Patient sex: F
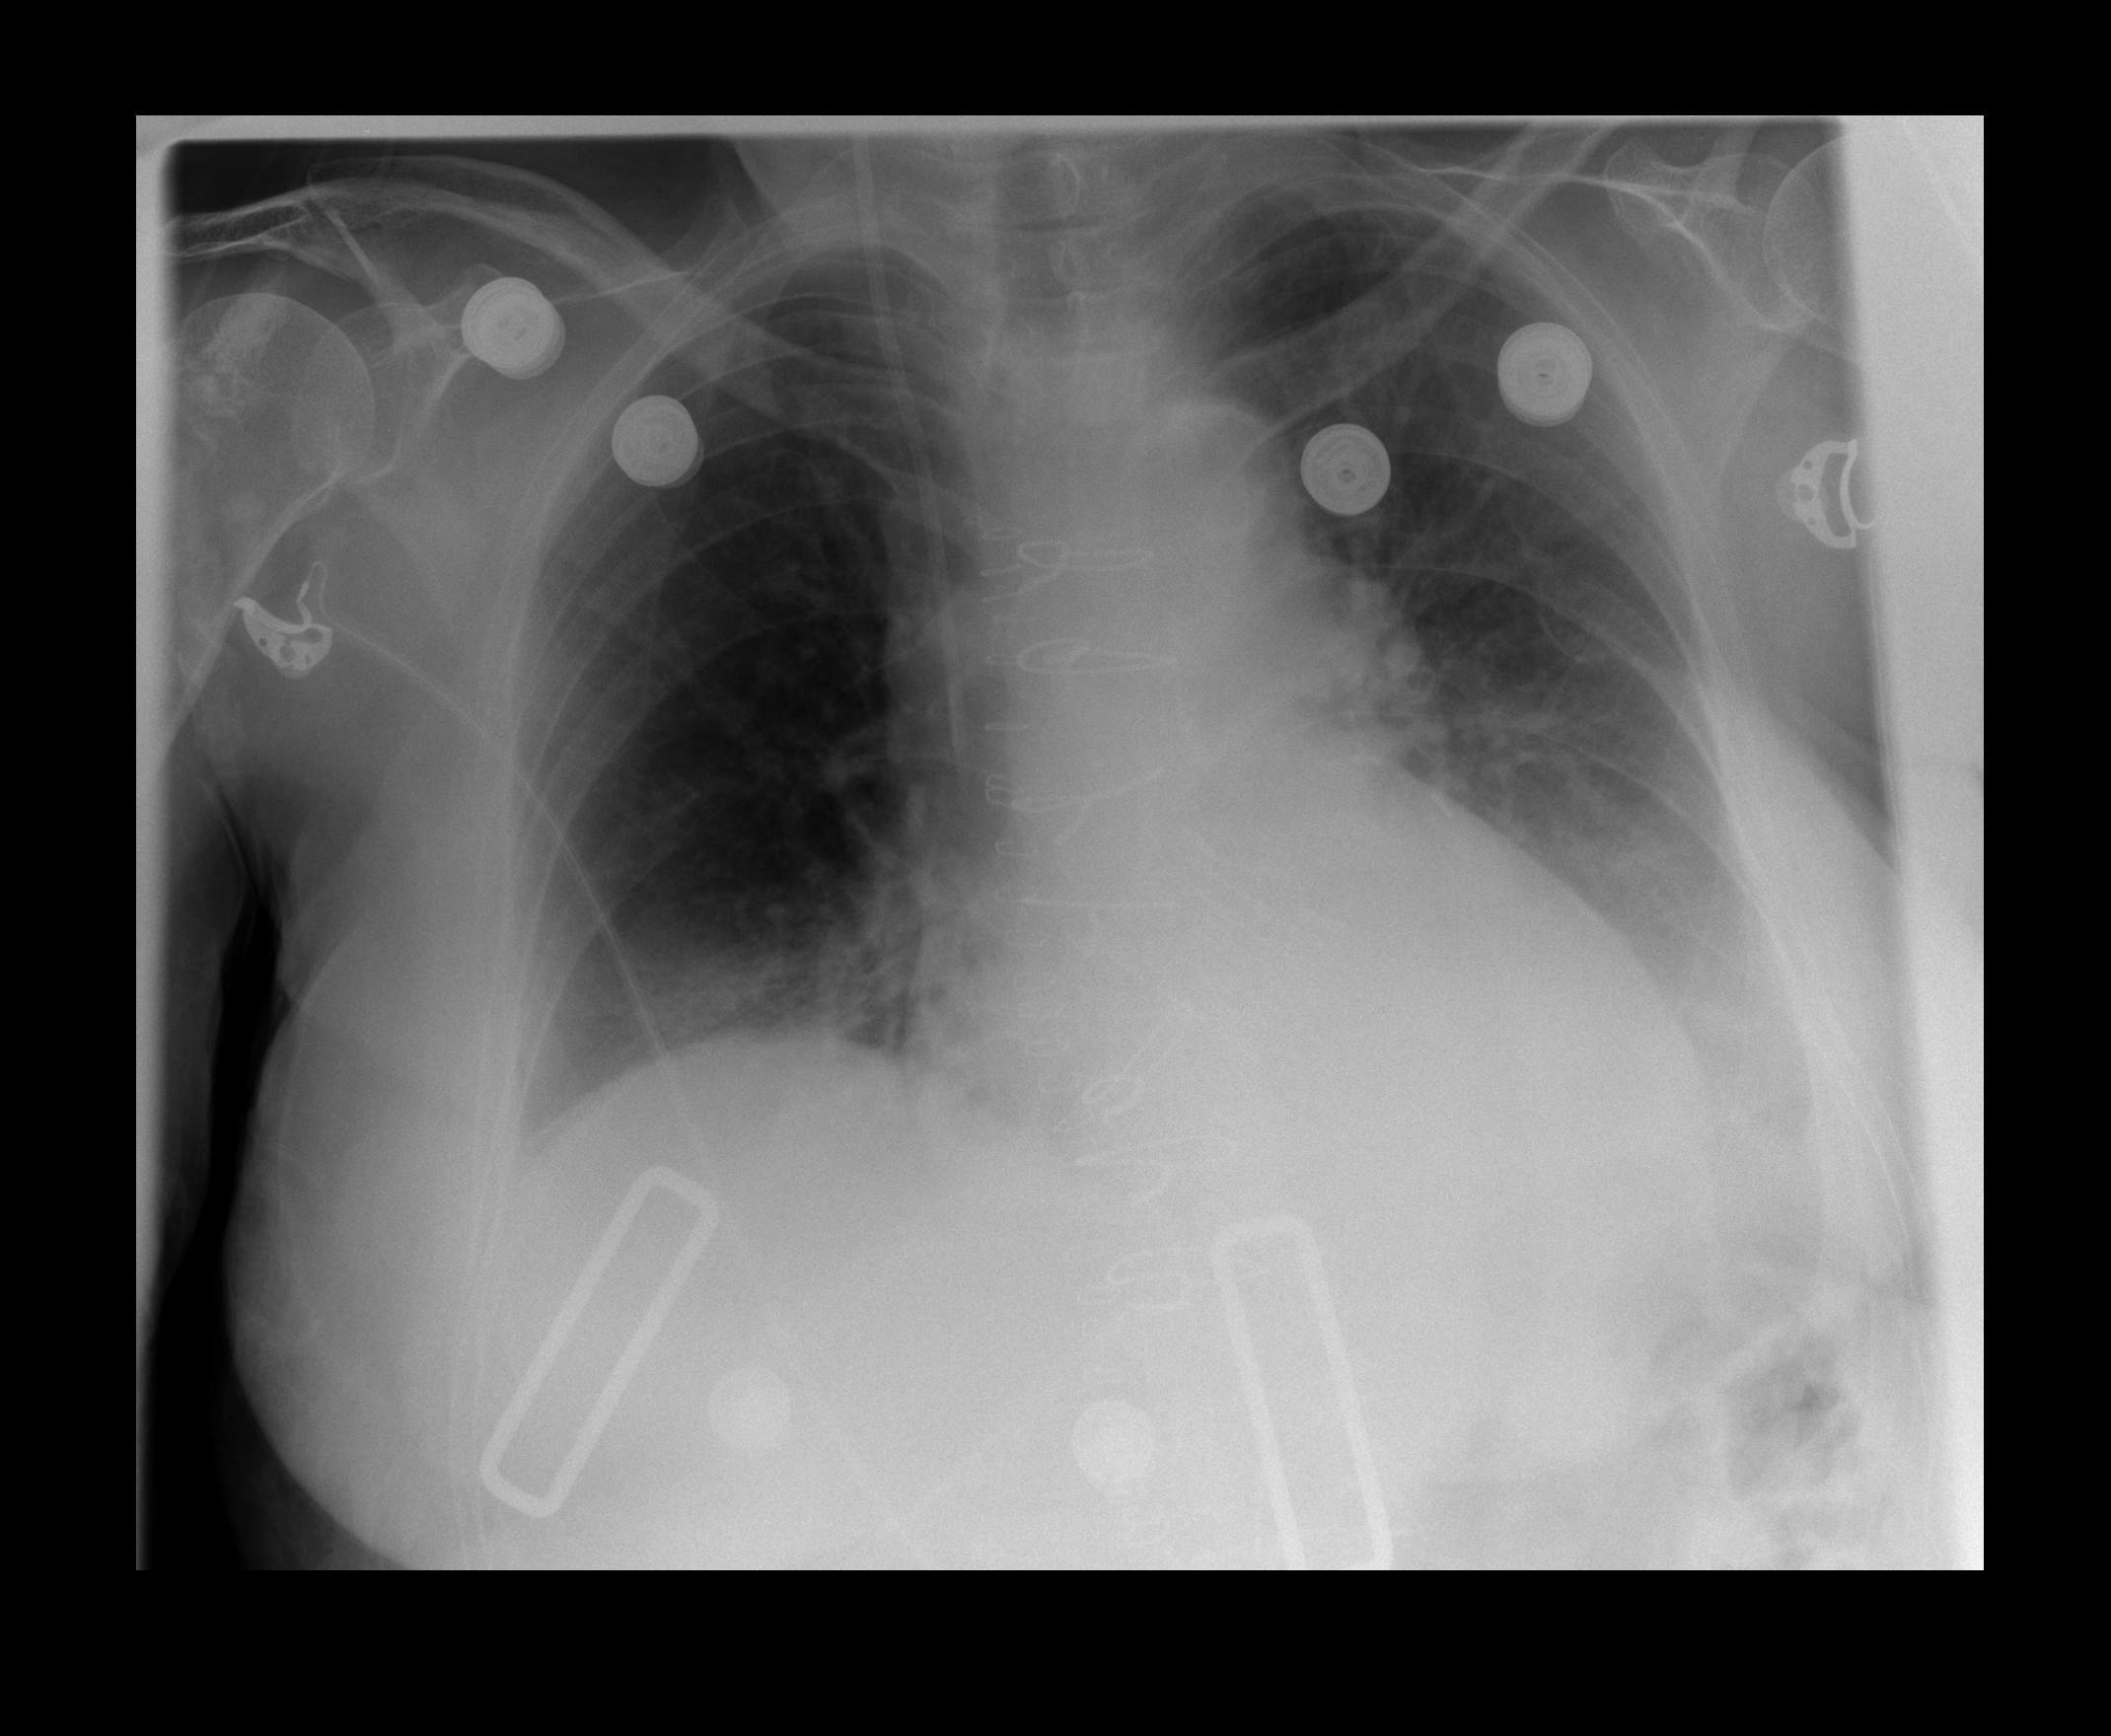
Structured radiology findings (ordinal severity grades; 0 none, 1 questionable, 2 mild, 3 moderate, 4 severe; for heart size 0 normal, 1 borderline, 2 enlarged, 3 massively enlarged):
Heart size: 1
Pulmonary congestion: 2
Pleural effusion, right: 1
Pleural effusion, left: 2
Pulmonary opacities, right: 0
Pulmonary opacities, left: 1
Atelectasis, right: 1
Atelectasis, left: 2